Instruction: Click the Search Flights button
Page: home
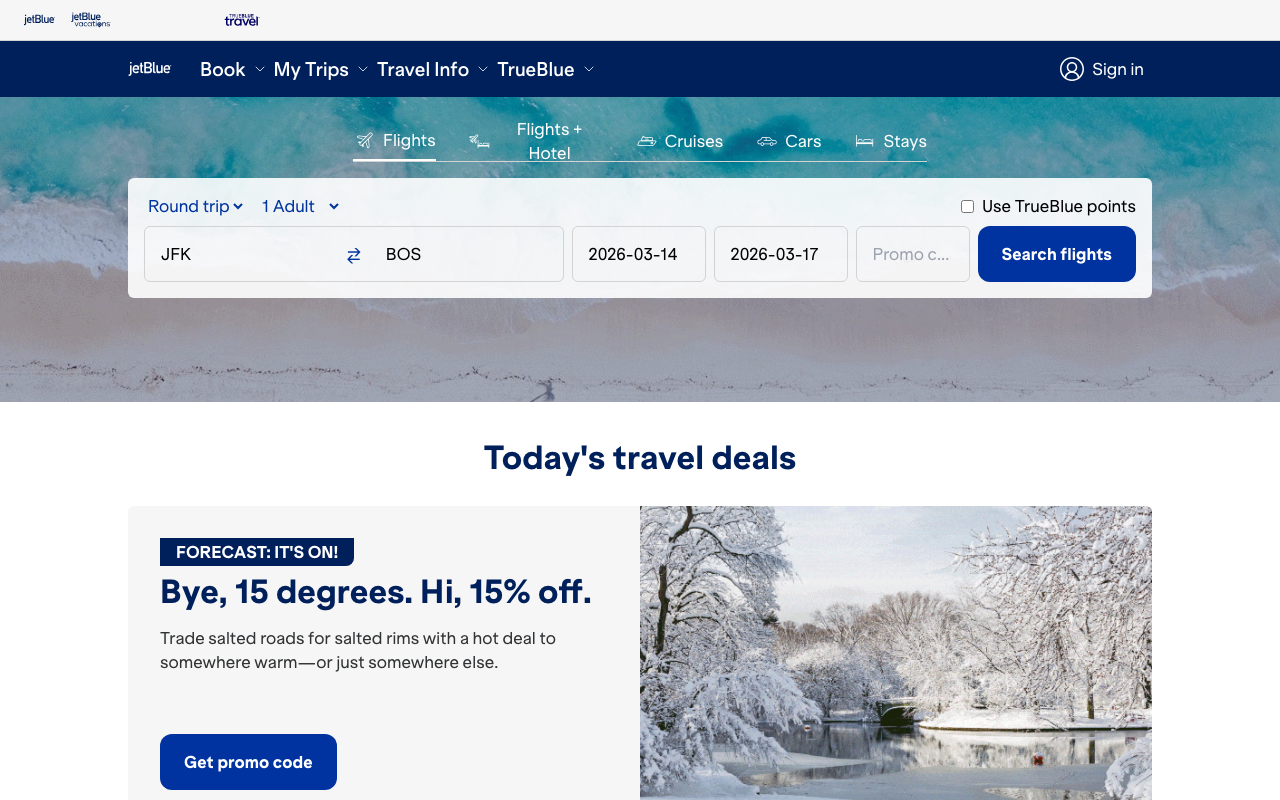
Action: click